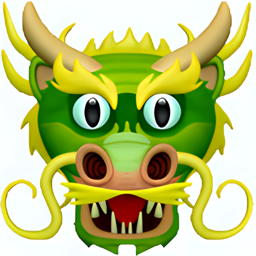
Name: dragon face
Emoji: 🐲
Group: Animals & Nature
Sub-group: animal-reptile